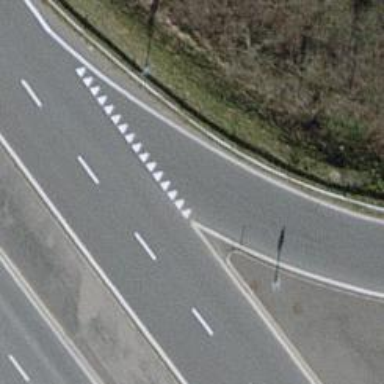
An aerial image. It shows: Road with "give way" sign.